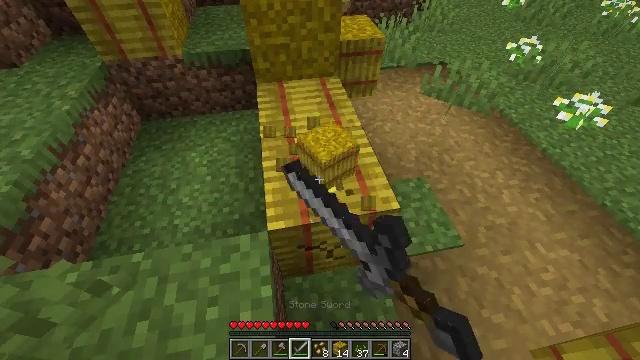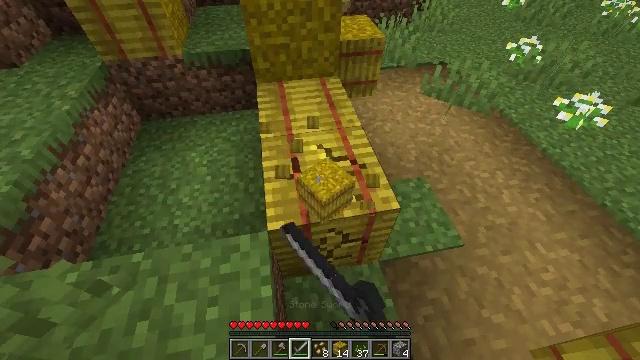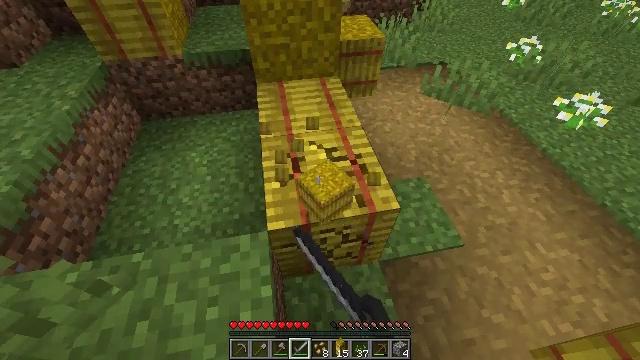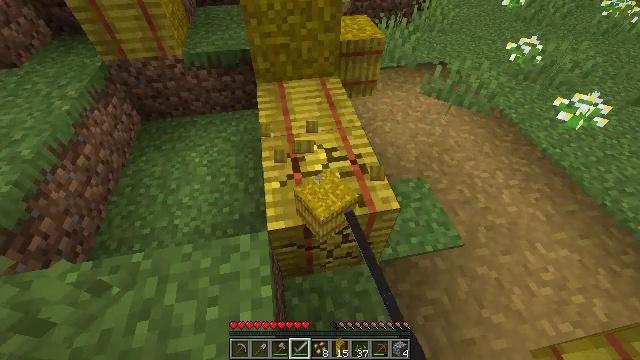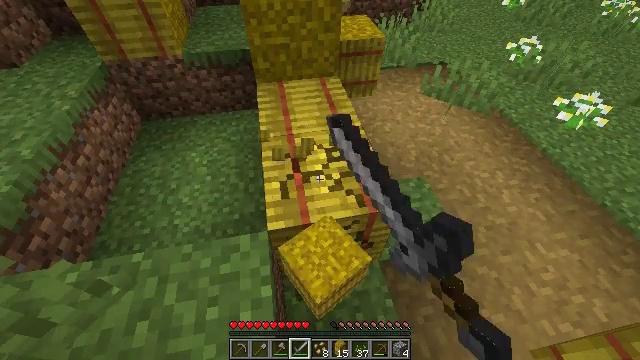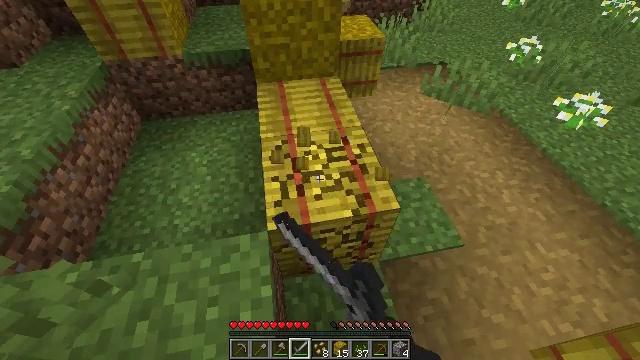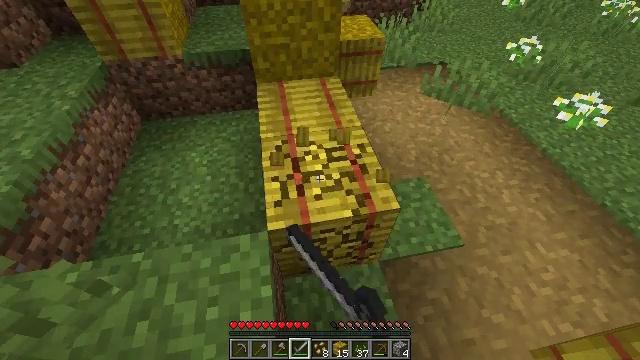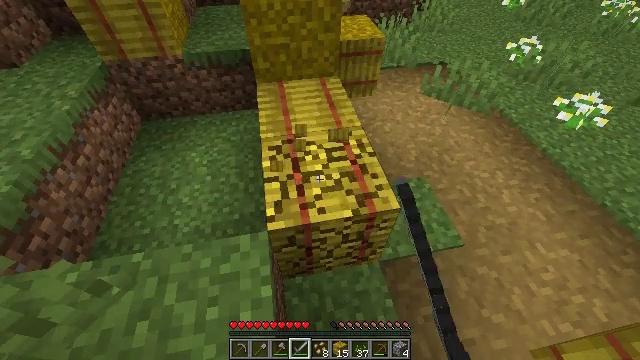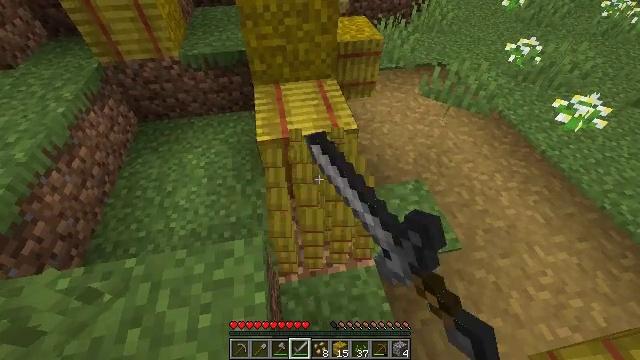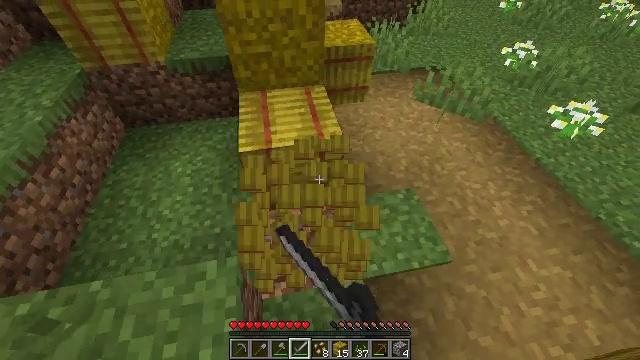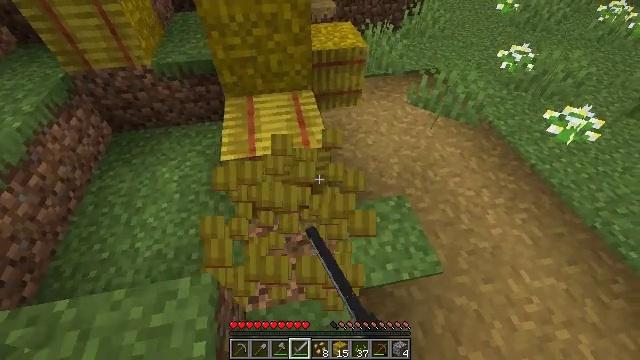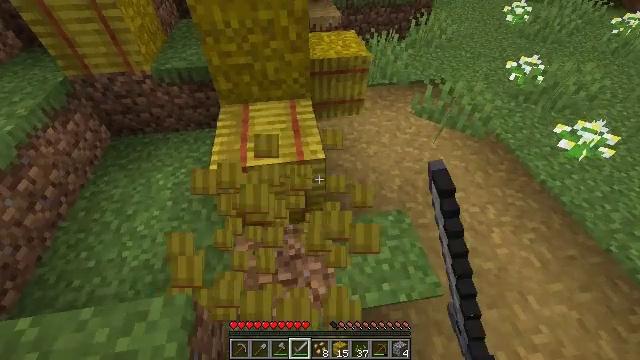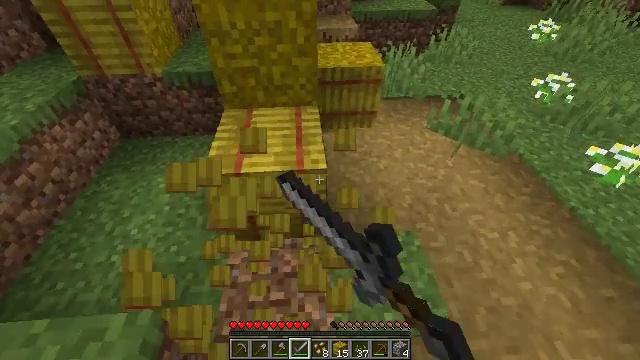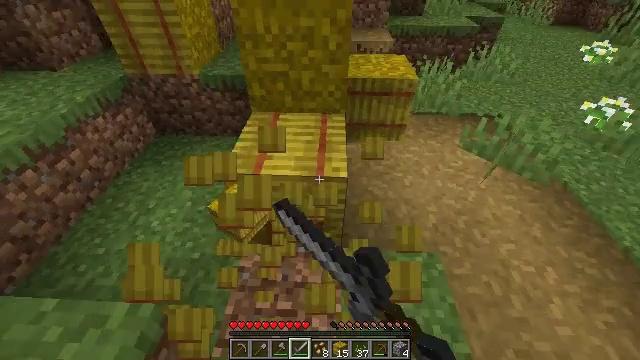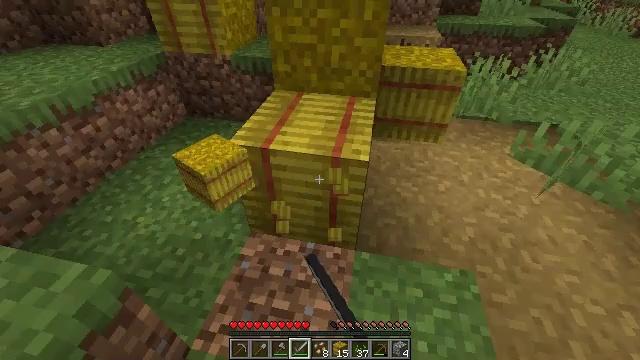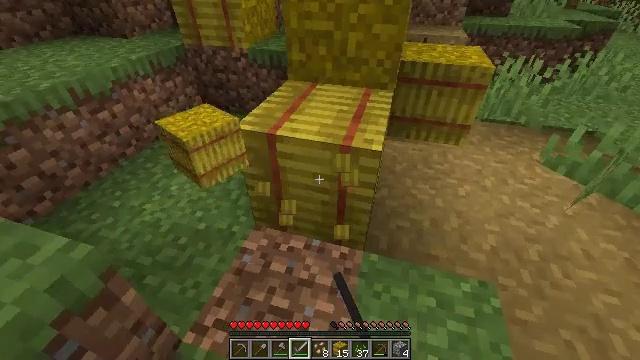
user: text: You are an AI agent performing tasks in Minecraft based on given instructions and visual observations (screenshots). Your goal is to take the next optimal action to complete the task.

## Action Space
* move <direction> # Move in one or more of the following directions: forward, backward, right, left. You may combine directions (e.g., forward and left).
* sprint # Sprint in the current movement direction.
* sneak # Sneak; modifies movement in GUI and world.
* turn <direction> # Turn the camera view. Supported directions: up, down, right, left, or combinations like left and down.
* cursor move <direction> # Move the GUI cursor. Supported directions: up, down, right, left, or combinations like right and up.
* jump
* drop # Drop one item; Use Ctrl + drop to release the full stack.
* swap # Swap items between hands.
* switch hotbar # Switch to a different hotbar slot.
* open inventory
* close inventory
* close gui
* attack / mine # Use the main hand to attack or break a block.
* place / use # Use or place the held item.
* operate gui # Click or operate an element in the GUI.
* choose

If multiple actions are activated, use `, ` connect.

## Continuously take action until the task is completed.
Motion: motion action
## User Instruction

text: Break the hay block to collect it.
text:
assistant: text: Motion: attack / mine
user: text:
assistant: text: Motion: attack / mine
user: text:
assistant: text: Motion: attack / mine
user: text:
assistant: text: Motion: attack / mine
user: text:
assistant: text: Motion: attack / mine
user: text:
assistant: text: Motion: attack / mine
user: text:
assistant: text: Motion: attack / mine
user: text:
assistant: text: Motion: move forward and move right, attack / mine
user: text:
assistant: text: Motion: move forward and move right, attack / mine
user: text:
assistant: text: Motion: move forward and move right, attack / mine
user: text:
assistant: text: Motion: move forward and move right, turn left and up, attack / mine
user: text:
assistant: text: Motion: move forward and move right, turn left and up, attack / mine
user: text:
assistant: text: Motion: move forward, turn left and up, attack / mine
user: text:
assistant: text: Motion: turn left and up, attack / mine
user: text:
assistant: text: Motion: turn left and up, attack / mine
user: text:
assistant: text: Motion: attack / mine
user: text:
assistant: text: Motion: attack / mine
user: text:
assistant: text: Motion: turn up, attack / mine
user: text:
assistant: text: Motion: attack / mine
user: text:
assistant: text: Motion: attack / mine
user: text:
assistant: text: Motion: attack / mine
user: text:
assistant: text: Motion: attack / mine
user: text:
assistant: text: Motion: attack / mine
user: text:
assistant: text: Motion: attack / mine
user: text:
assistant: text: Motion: attack / mine
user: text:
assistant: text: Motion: attack / mine
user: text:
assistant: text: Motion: attack / mine
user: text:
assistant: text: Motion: attack / mine
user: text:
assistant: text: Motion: attack / mine
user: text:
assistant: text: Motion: attack / mine